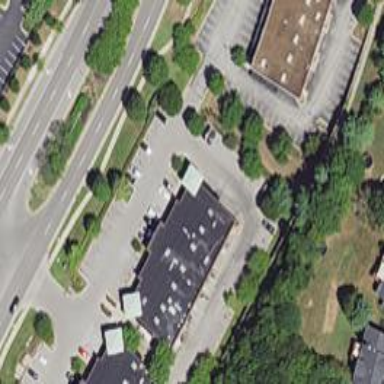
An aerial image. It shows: Retail building.